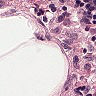
Metastatic tissue present: no